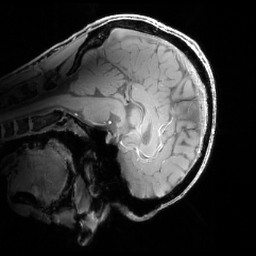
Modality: T1w
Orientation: sagittal
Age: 28
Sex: male
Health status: healthy
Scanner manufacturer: siemens
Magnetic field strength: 7 T
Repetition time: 4.3 s
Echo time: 0.00227 s